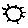
Label: sun